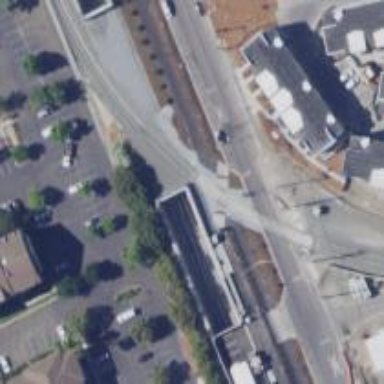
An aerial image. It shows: Railway crossing.